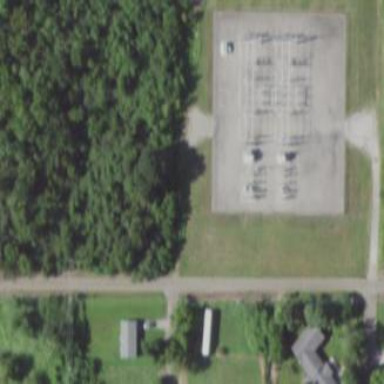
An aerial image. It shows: Distribution level power substation.